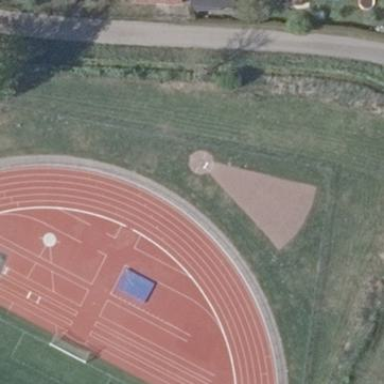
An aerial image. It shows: Athletics pitch used for leisure sports activities.